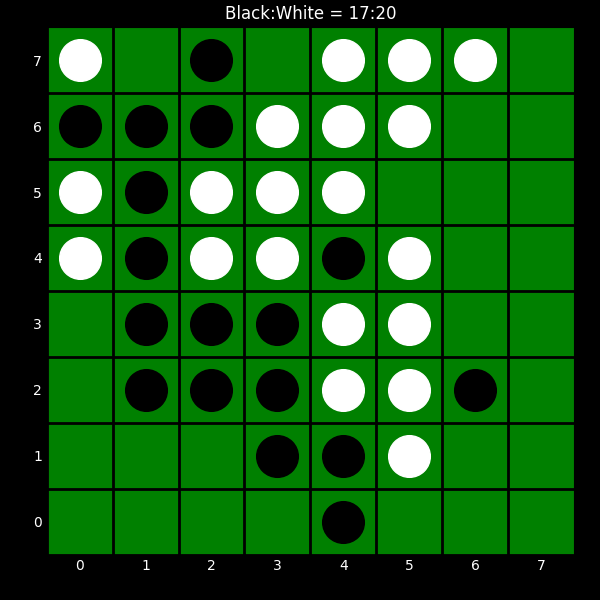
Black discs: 17
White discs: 20